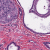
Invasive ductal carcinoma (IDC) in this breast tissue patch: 1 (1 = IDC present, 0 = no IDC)